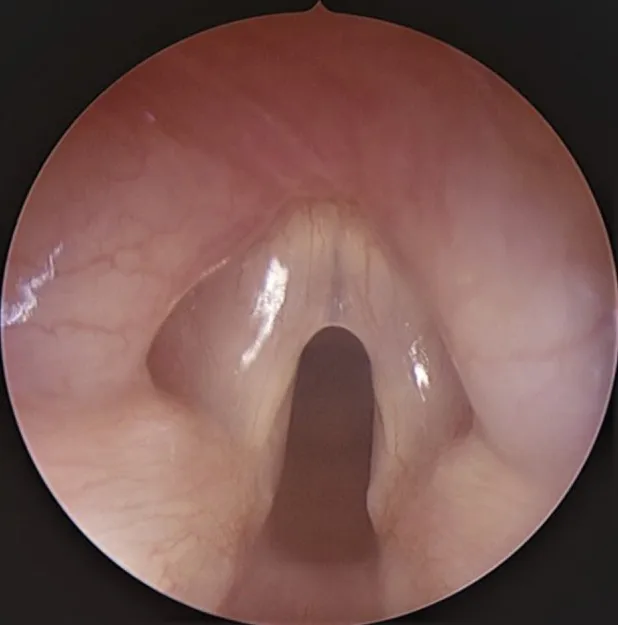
Endoscopic view of Type 2 laryngeal web.
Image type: endoscopy (airway_endoscopy)